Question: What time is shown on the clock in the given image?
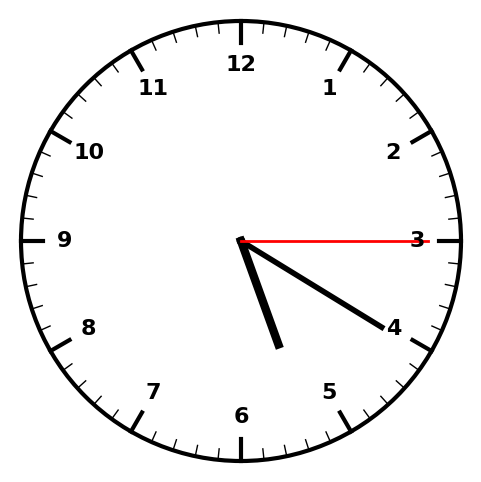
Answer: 05:20:15